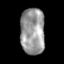
Tissue: skin
Cell type: Fibroblasts
Senescence score: 0.6876
Nuclear area (px): 1105
Mean DAPI intensity: 154.843